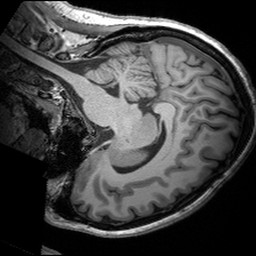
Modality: T1w
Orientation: sagittal
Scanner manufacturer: siemens
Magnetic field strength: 3 T
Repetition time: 2.53 s
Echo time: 0.00299 s